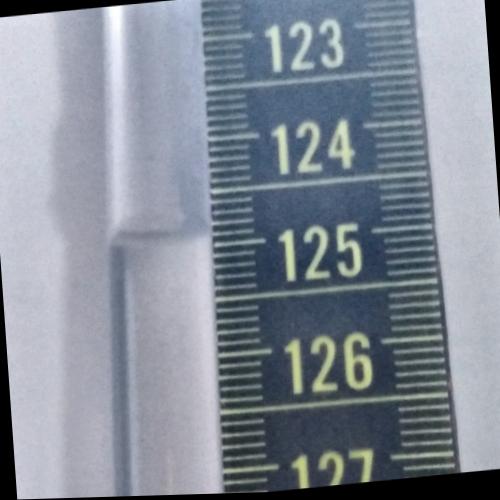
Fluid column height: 124.9 cm